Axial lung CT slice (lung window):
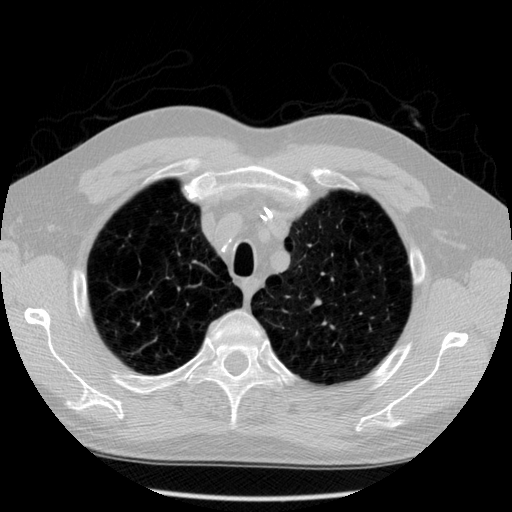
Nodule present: no